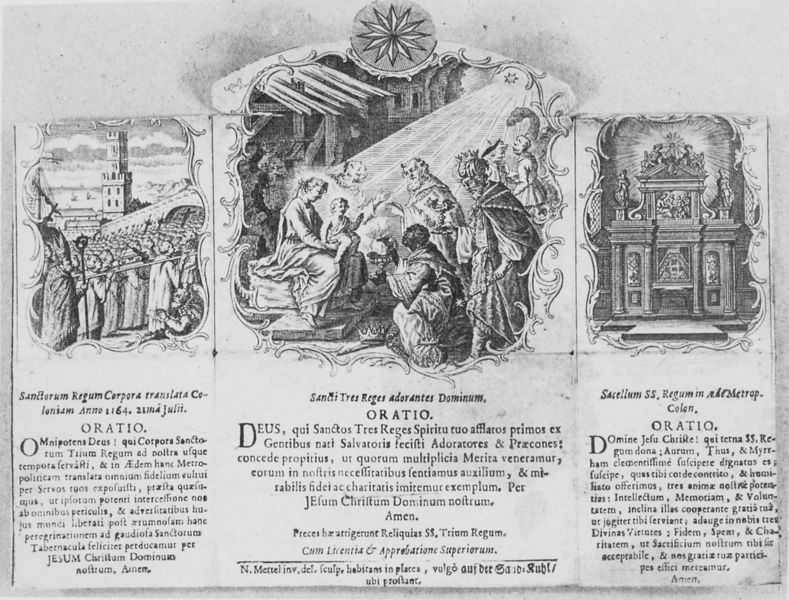
Titel: Dreikönigenbrief
Künstler: Nikolaus Mettel
Institution: Privatbesitz
Schlagwörter: gott, weiß, menschen, frau, schwarz, skizze, zeichnung, dach, rahmen, bild, sonne, kind, personen, kreis, turm, schrift, papier, könig, scheune, stern, strahlen, text, zeitung, beten, gebet, altar, christus, jesus, huldigung, prozession, könige, heilige, schriftstück, maria, madonna, anbetung, geburt, krippe, latein, jesuskind, weisen, morgenland, bethlehem, betlehem, sterin, mario, oratio, sanctos